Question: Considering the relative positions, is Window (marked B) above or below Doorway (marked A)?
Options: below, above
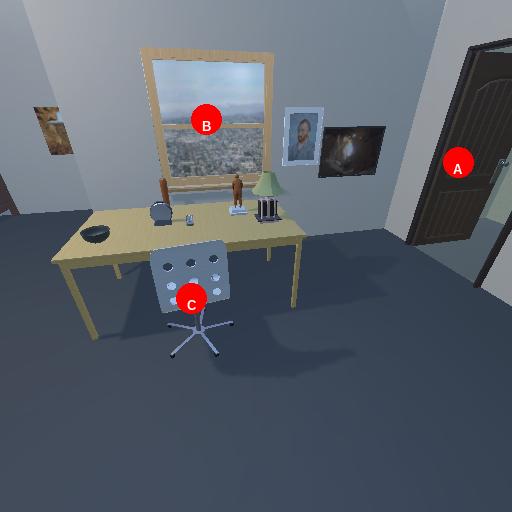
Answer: below